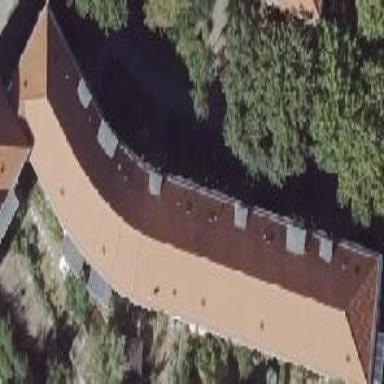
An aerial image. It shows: Hipped roof on apartment building.